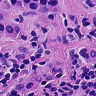
Metastatic tissue present: yes